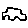
Label: car